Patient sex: M
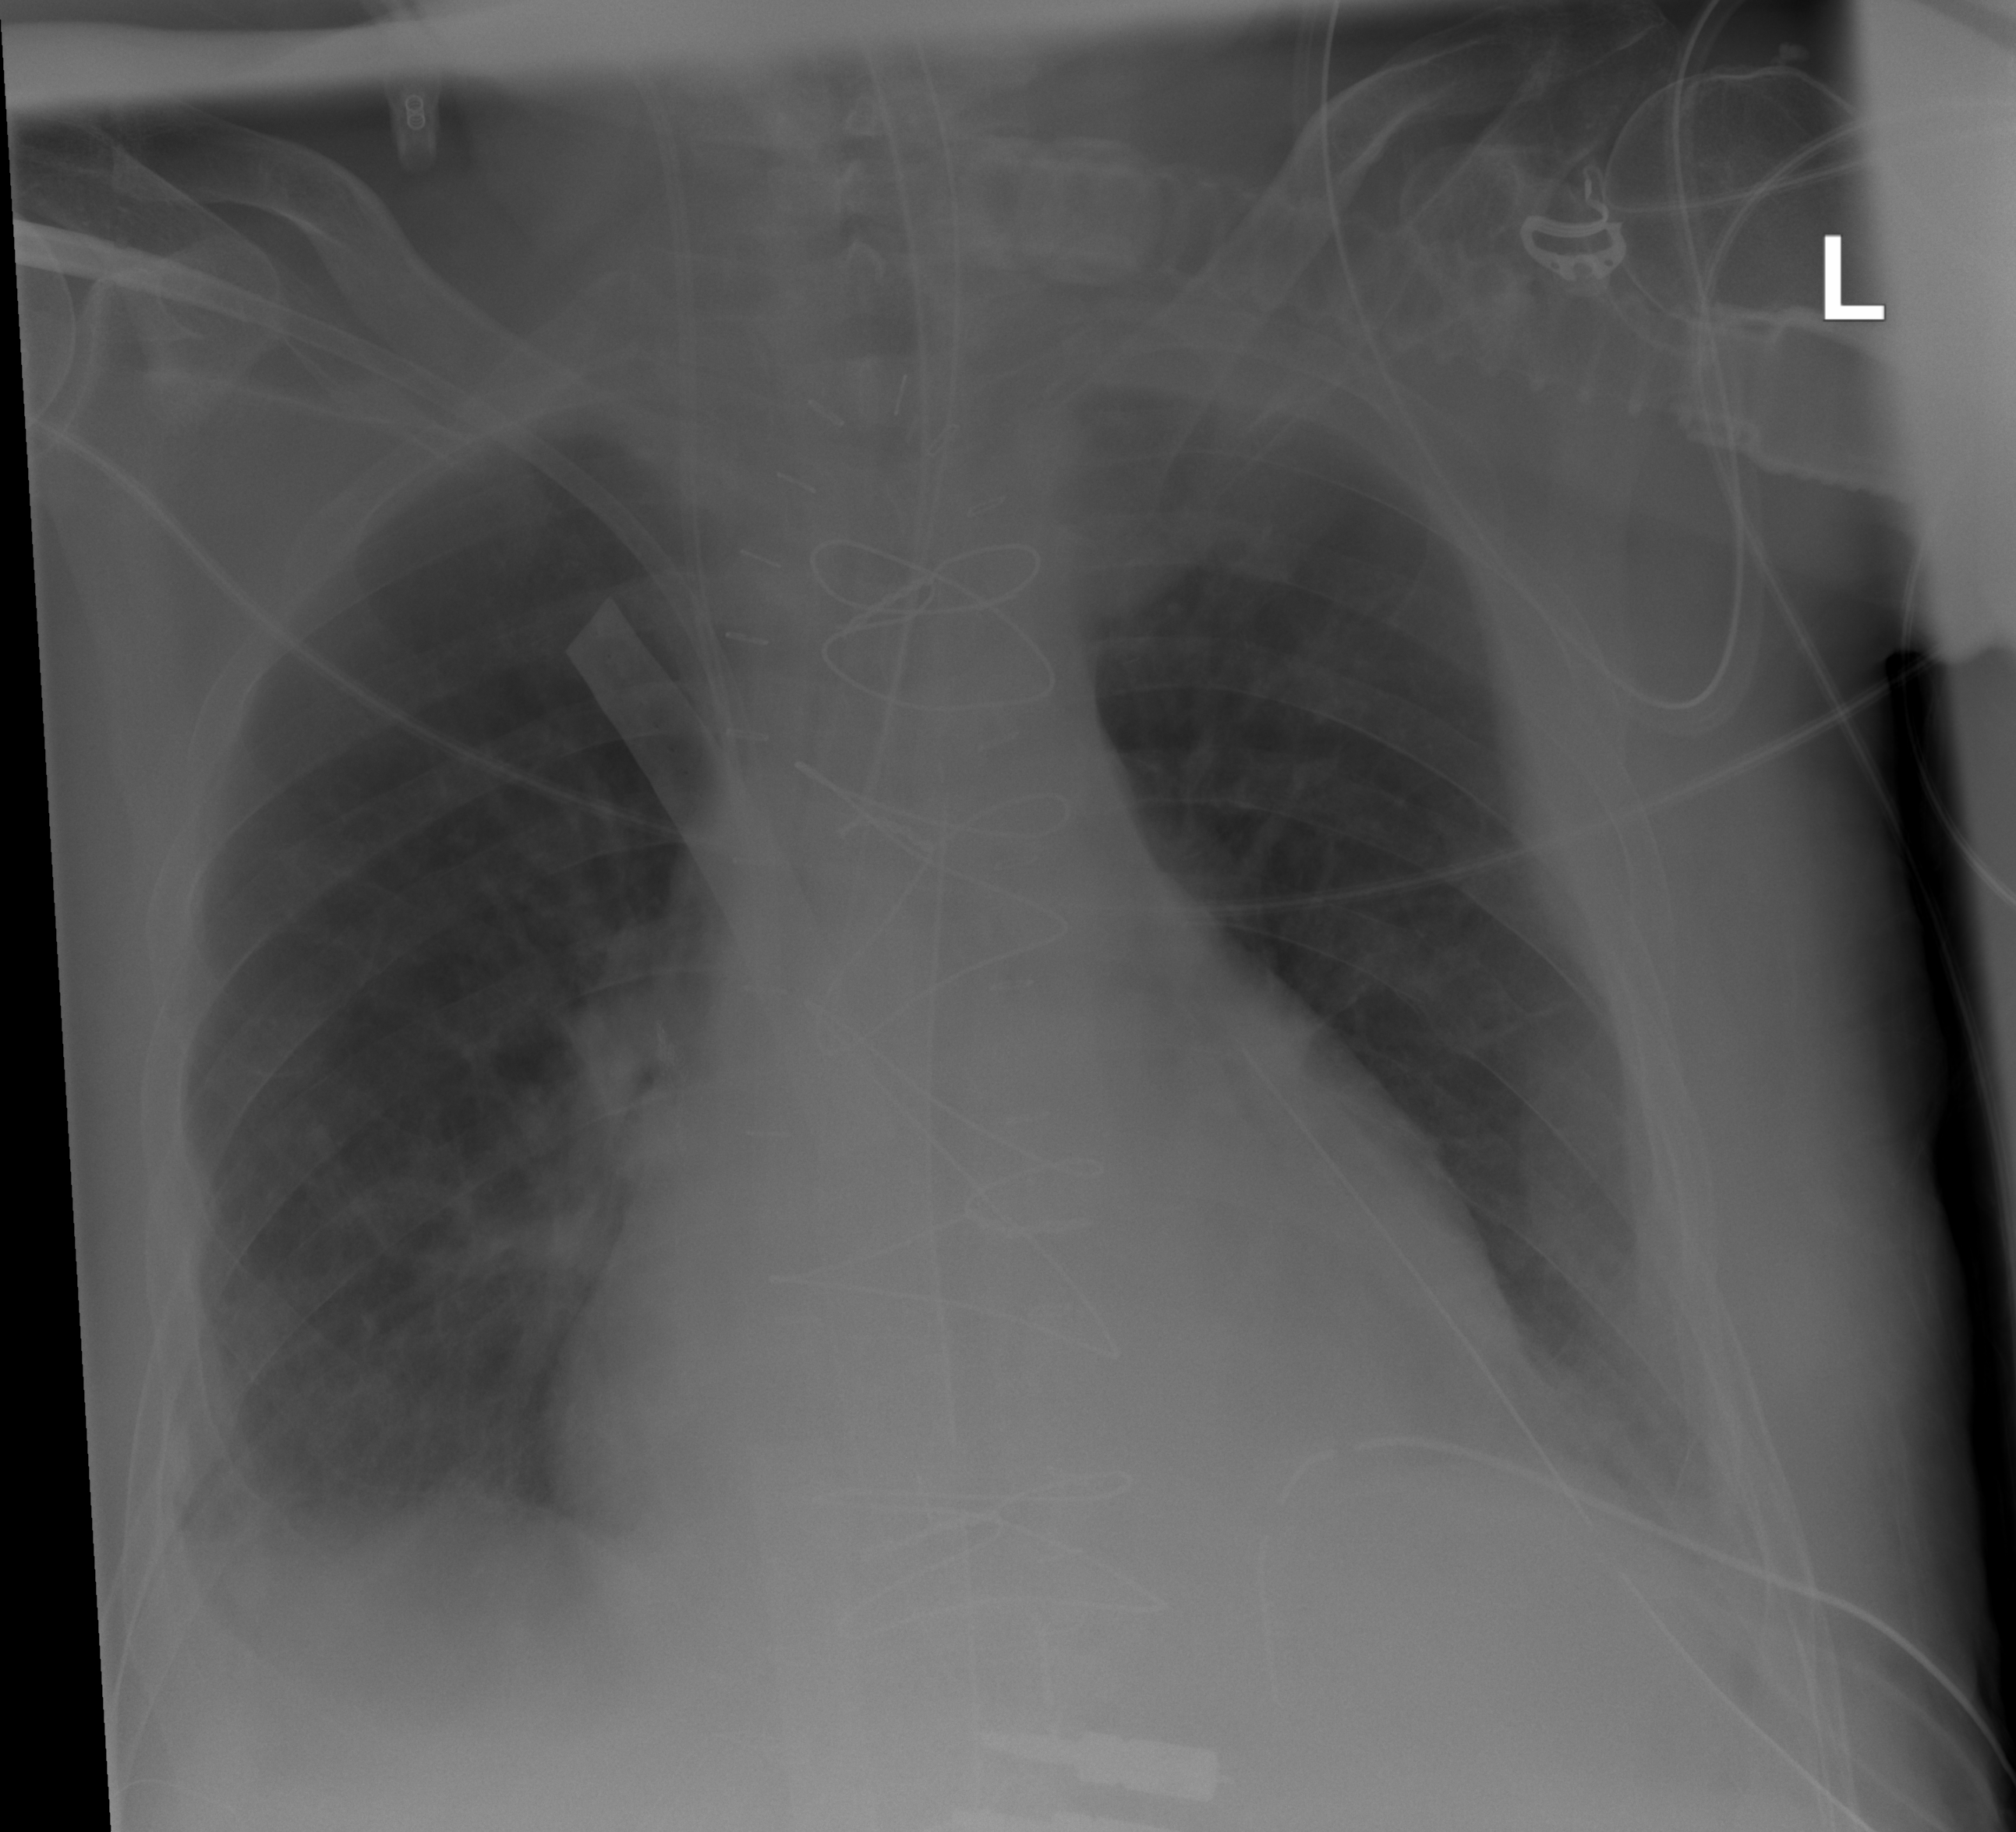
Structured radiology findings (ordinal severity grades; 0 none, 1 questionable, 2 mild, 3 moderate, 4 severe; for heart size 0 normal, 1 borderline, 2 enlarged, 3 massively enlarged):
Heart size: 2
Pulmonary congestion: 0
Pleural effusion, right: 2
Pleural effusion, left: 1
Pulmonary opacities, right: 1
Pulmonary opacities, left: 0
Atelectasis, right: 2
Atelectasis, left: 2